Question: Please look at the image below. Notice that Employee_ID for the Job_History and Employees table is the same. How do I express that in c# code first. What is that type of relationship called? I think is composite.... not sure.

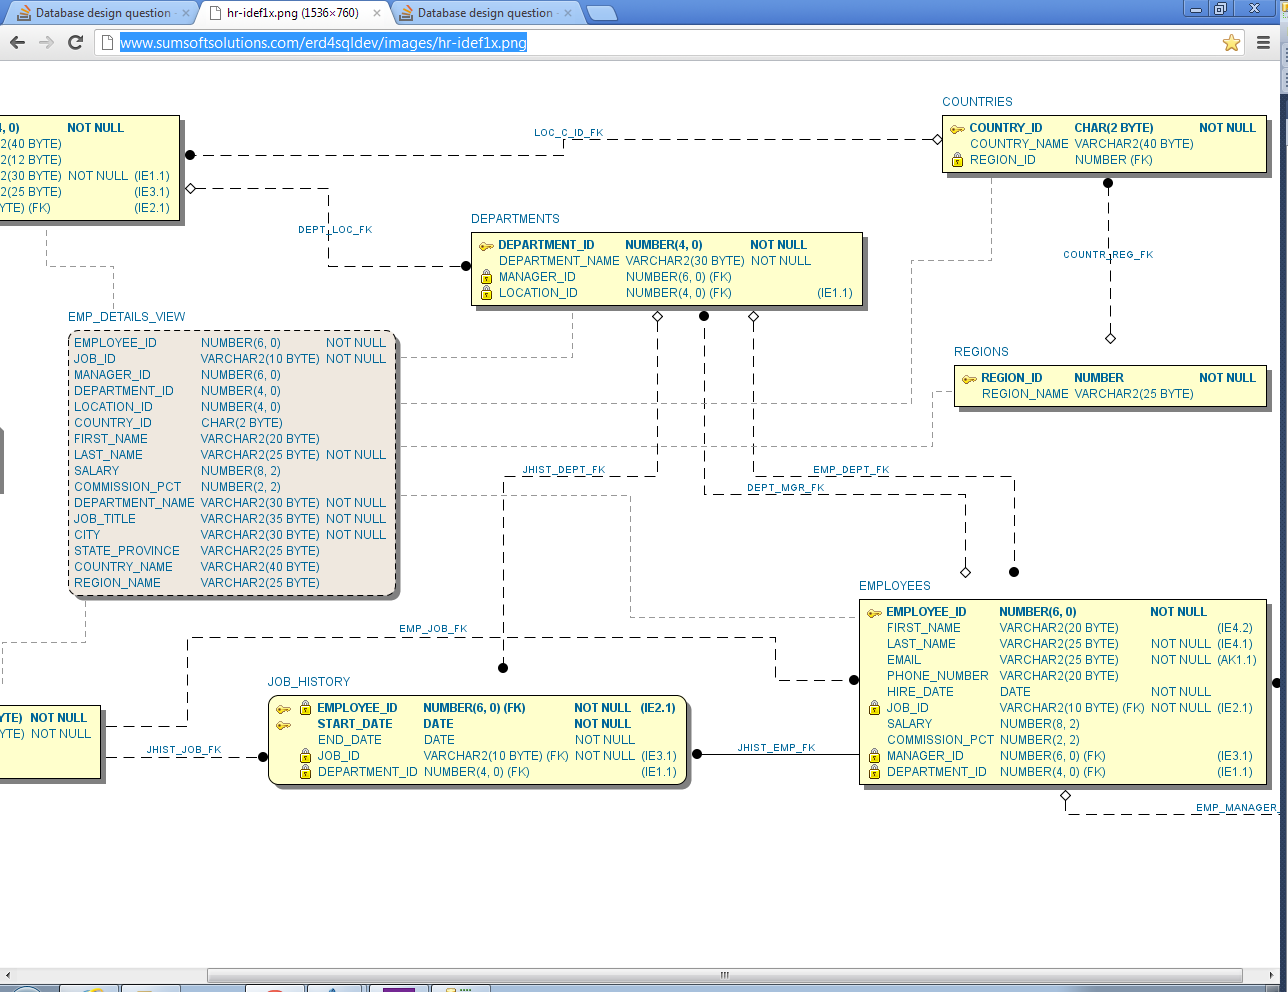
Answer: It should be one to many (employees.employee_Id to job_history.employee_id).
1. employees table has one primary key employee_Id,
2. job_history table has one composite primary key employee_Id and start_date.